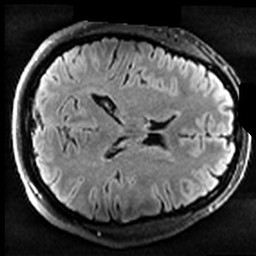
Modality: T2w
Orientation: axial
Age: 37
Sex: male
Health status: healthy
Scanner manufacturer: ge
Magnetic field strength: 3 T
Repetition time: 12 s
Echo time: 0.09318 s